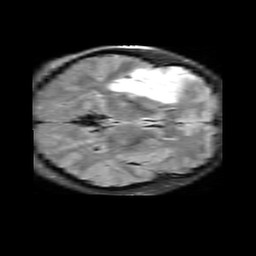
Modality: FLAIR
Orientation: axial
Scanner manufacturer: philips
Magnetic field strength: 3 T
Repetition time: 11 s
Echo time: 0.12 s